Question: I haven't been able to get a local sound playing using the Cordova Media plugin.
I have the right options in my 'platforms\android\res\xml\config.xml' here...
'''
<content src="index.html" />
<access origin="*" />
<preference name="loglevel" value="DEBUG" />
<feature name="App">
<param name="android-package" value="org.apache.cordova.App" />
</feature>
<feature name="Device">
<param name="android-package" value="org.apache.cordova.device.Device" />
</feature>
<feature name="File">
<param name="android-package" value="org.apache.cordova.file.FileUtils" />
</feature>
<feature name="Media">
<param name="android-package" value="org.apache.cordova.media.AudioHandler" />
</feature>
<feature name="SplashScreen">
<param name="android-package" value="org.apache.cordova.splashscreen.SplashScreen" />
</feature>
'''
...and the permission option in my 'AndroidManifest.xml'...
'''
<uses-sdk android:minSdkVersion="10" android:targetSdkVersion="19" />
<uses-permission android:name="android.permission.RECORD_AUDIO" />
<uses-permission android:name="android.permission.MODIFY_AUDIO_SETTINGS" />
<uses-permission android:name="android.permission.WRITE_EXTERNAL_STORAGE" />
<uses-permission android:name="android.permission.READ_PHONE_STATE" />
'''
However when I try to play a sound I get nothing:

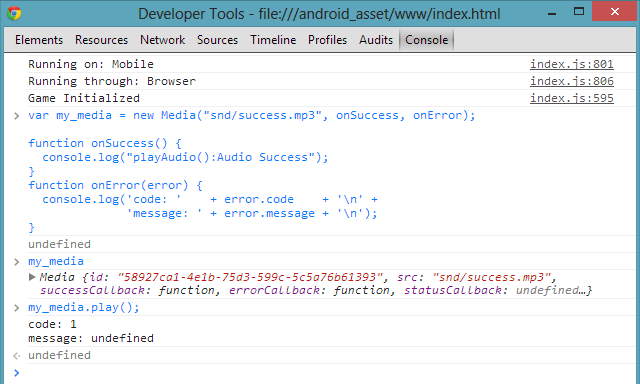
Answer: Managed to figure it out in the end you have to reference the file paths relative to the 'window.location.pathname' as when run through Apache Cordova the root is 'file:///android_asset/www/' so the sounds must be referenced like so '/android_asset/www/path/to/a/sound.mp3'.
Here's my full solution:
'''
var audio = {
root: '',
localPath: '/assets/sounds/',
manifest: {
bang: 'bang.mp3',
boom: 'boom.mp3',
splat: 'splat.mp3',
splash: 'splash.mp3'
},
sounds: {},
parse: function () {
var p = window.location.pathname;
this.root = p.substring(0, p.lastIndexOf('/')) + this.localPath;
console.log(this.root);
for (var sound in this.manifest) {
var src = this.root + this.manifest[sound];
console.log('Getting sound: ' + src);
this.sounds[sound] = (typeof Media !== 'undefined') ? new Media(src) : new Audio(src);
console.log('Created sound:');
$('#sounds').append($('<li></li>').html(src));
}
}
};
audio.parse();
'''
So for instance my 'index.html' is in my root which is essentially './' from my perspective (the 'www' folder).
All my sounds are within two sub folders './assets/sounds/'.
When hosting the application on my PC 'window.location.pathname' appears as '/':

However when hosted on my mobile device it is: